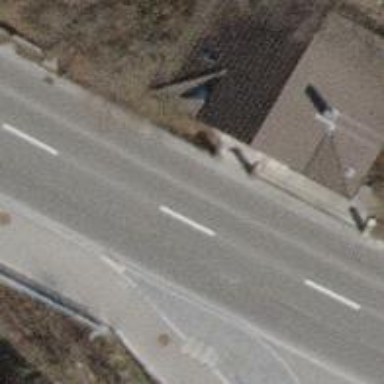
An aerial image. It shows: Secondary road with asphalt surface and no sidewalk.